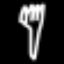
Label: fork